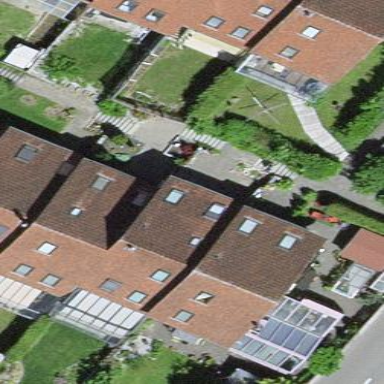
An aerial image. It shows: House with gabled roof. The roof extends across the building.